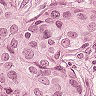
Metastatic tissue present: yes